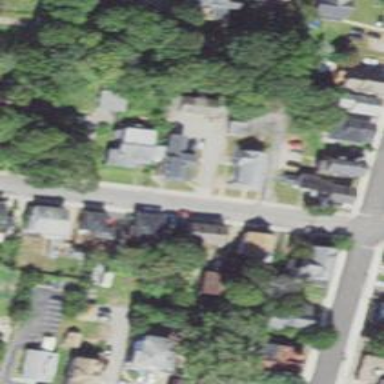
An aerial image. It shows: Residential driveway serving as service road.